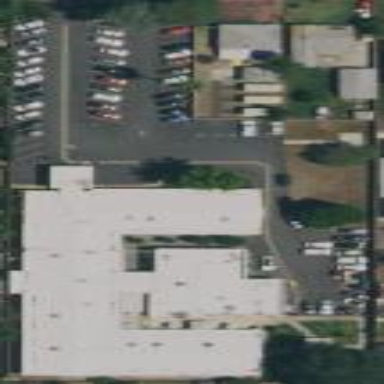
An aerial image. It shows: Healthcare facility identified as hospital.